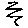
Label: zigzag